Question: Hi I am adding a to an already existing PDF using iTextSharp in C#.
Now I want to change some of the annotation's properties, such as of color and .

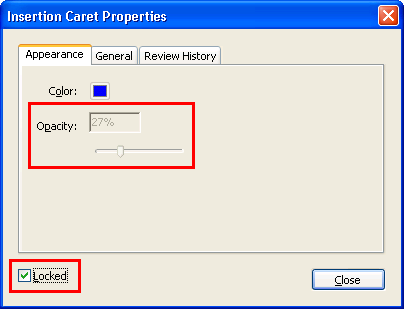
Answer: Suppose that you have a 'PdfAnnotation' object. This is a class that extends 'PdfDictionary'.
To lock the annotation defined by this annotation dictionary, you need to set the 'PdfAnnotation.FLAGS_LOCKED' flag, for instance with the 'setFlags()' method:
'''
annot.setFlags(PdfAnnotation.FLAGS_LOCKED);
'''
Note that using this method will override the flags that were already defined before.
As for the opacity, that's define by the 'ca' entry of the annotation dictionary.
'''
annot.put(PdfName.ca, new PdfNumber(0.27));
'''
You mention iText as well as iTextSharp, my snippets are lines of Java code. You'll need to apply small changes to the methods if you want to use them in C# code.